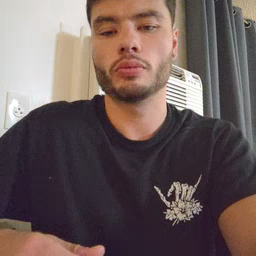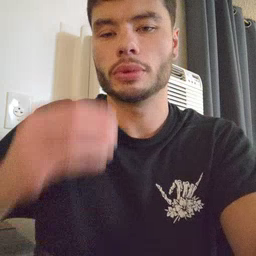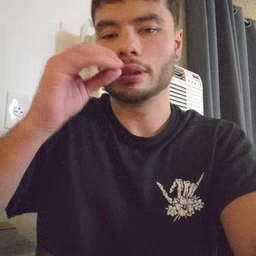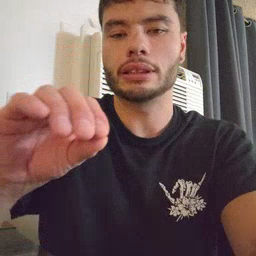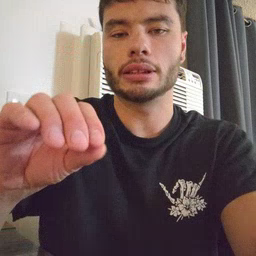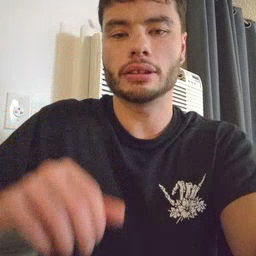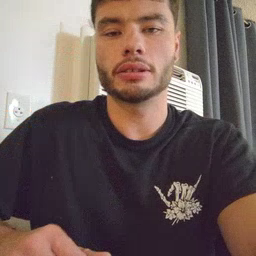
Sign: kiss